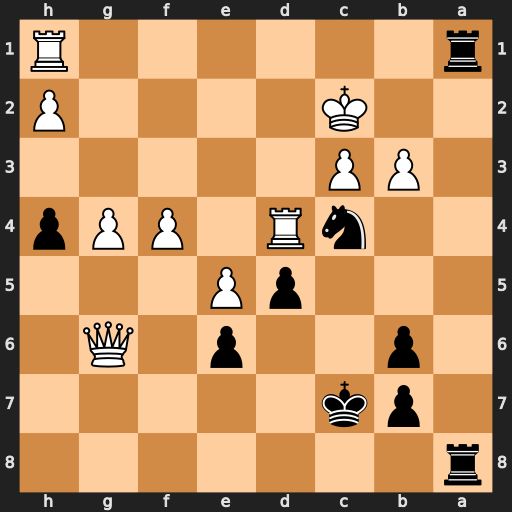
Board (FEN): r7/1pk5/1p2p1Q1/3pP3/2nR1PPp/1PP5/2K4P/r6R
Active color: b
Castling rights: -
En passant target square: -
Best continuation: R8a2+ Kd3 Rd2#